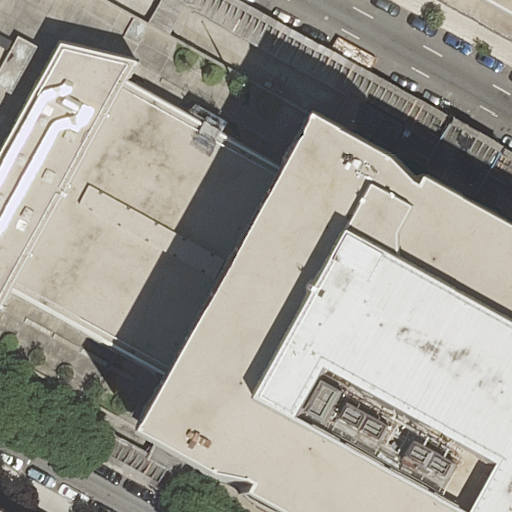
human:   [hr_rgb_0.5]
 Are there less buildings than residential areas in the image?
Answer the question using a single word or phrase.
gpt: no

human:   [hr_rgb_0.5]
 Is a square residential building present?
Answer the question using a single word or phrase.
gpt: no

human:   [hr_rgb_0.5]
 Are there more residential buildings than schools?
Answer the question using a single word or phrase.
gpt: yes

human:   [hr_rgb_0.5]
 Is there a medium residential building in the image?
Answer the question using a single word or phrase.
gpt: no

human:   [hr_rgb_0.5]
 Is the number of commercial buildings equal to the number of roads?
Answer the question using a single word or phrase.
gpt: no

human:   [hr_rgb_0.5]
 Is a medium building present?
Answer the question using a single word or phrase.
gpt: yes

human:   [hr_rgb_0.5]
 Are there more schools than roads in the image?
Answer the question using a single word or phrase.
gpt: no

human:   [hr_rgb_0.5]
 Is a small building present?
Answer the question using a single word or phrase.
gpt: yes

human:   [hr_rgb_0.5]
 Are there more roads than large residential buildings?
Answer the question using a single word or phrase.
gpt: yes

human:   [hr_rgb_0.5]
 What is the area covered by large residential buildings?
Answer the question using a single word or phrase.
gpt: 1520m2

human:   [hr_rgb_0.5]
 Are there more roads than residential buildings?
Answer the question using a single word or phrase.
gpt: no

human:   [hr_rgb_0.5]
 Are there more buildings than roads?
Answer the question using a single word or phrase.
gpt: yes

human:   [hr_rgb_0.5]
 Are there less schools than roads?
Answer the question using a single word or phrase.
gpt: yes

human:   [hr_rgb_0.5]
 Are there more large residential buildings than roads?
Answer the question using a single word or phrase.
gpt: no

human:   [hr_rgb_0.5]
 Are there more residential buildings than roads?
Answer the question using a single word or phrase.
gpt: no

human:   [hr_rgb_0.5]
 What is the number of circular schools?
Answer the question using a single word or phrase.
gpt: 0

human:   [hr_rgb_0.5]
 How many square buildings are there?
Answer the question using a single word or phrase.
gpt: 0

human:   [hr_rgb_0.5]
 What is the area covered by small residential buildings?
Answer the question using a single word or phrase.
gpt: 28m2

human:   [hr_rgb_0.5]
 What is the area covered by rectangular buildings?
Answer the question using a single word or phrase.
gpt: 417m2

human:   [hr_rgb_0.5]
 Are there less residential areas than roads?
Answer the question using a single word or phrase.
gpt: yes

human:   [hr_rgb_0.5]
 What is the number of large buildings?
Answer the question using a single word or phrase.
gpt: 1

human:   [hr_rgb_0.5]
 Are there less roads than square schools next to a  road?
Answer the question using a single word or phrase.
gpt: no

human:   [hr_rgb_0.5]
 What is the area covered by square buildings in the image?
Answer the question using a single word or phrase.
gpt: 0m2

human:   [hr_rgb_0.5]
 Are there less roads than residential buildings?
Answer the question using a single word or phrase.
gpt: no

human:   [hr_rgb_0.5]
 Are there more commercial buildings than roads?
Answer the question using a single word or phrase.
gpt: no

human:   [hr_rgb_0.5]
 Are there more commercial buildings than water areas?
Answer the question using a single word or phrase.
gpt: no

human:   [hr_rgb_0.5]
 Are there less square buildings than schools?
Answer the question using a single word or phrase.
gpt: yes

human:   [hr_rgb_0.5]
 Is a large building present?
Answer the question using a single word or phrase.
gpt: yes

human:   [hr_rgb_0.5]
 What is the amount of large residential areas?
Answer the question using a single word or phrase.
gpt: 0

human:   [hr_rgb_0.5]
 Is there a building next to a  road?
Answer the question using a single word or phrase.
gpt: yes

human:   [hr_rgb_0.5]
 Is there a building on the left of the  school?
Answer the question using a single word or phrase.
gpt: yes

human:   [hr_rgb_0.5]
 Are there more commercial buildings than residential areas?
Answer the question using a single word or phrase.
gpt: no

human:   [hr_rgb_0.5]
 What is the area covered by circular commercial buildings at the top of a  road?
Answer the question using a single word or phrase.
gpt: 0m2

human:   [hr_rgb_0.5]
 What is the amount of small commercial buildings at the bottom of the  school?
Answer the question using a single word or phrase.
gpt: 0

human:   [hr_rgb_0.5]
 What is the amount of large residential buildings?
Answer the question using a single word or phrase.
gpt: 1

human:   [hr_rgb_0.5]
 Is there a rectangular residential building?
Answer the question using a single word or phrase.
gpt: yes